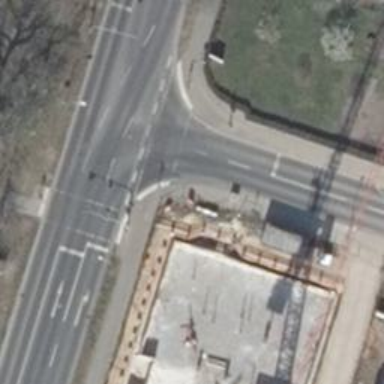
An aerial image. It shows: Tertiary road with separate asphalt surfaces for the sidewalk and cycleway.